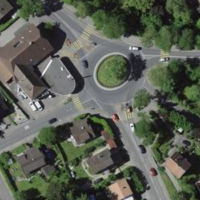
EUNIS habitat code: 54
Species observed at this site:
Juglans regia